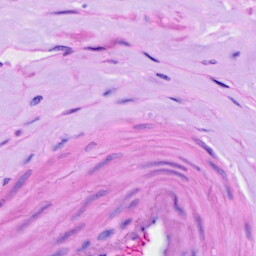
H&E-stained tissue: Ovarian